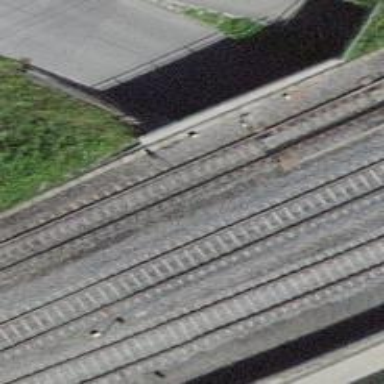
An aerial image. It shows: Railway bridge with electrified tracks and single contact line.